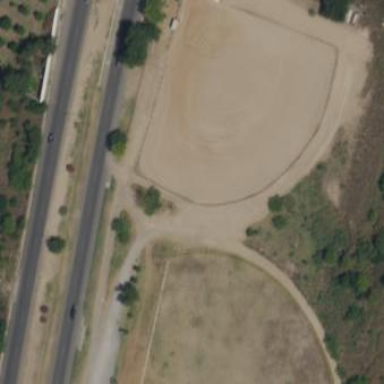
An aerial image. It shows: Sandy pitch for beach volleyball.